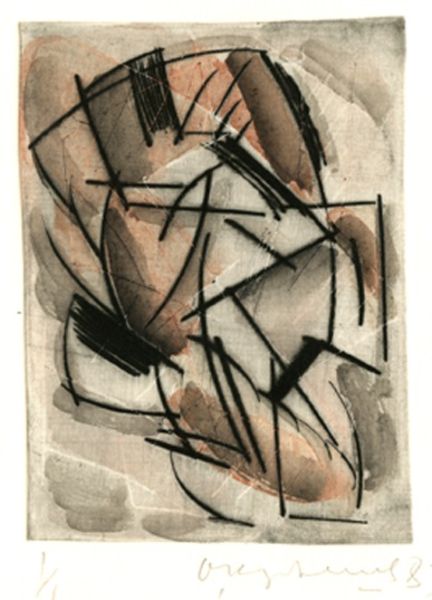
Titel: No. 658, No. 658
Künstler: Oleg Kudriashov
Standort: Amherst (Massachusetts, USA)
Institution: Mead Art Museum, Amherst College
Schlagwörter: blue, red, white, black, grey, painting, print, brown, drawing, paper, dog, line, sketch, abstract, design, watercolor, animal, form, forms, lines, shapes, fox, paper\